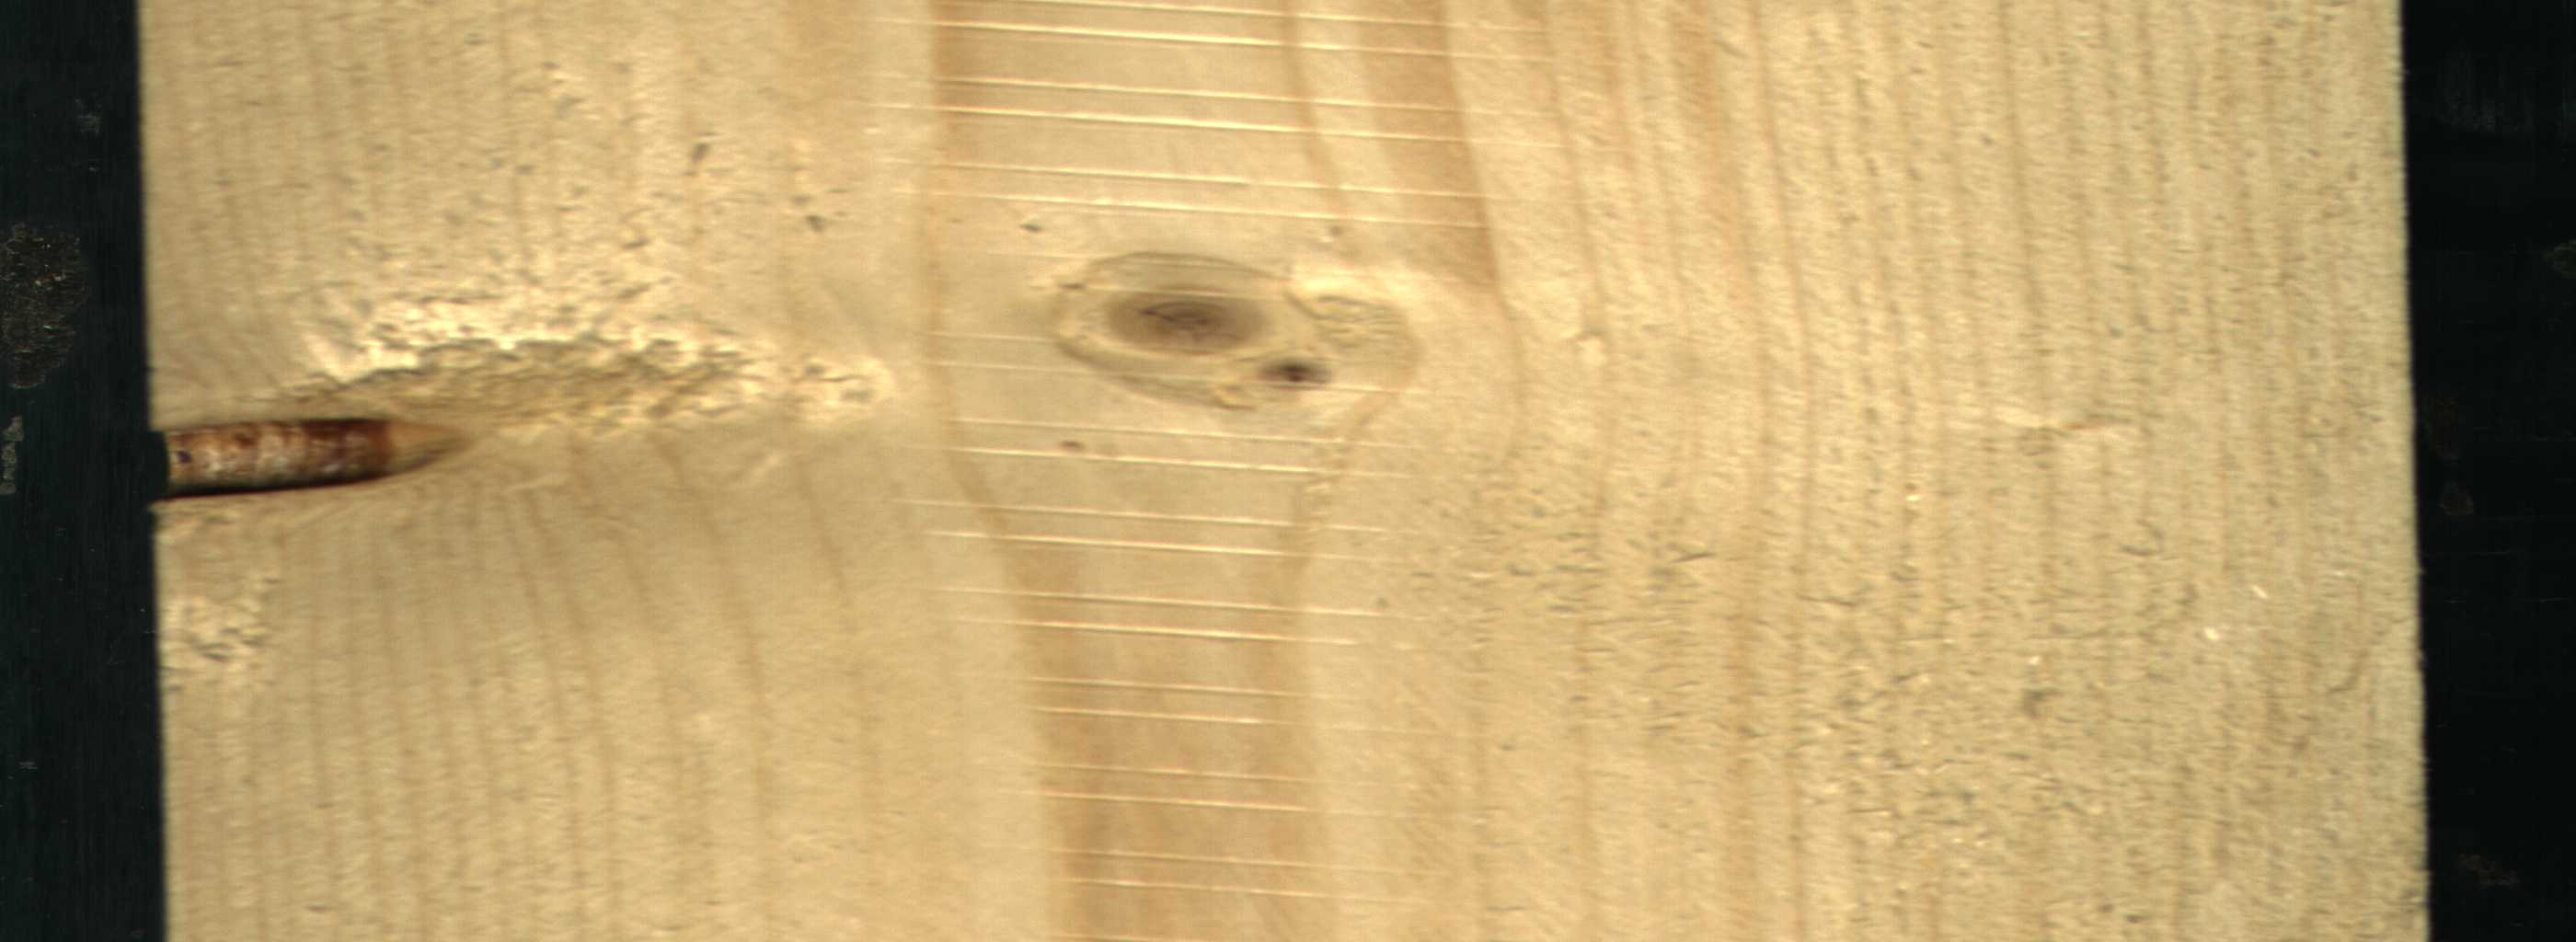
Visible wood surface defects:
Dead_Knot
Live_Knot